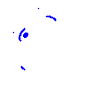
Particle: electron